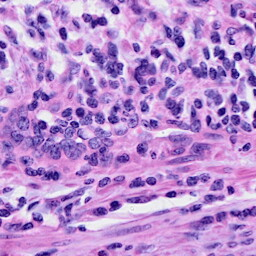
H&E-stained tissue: Cervix